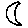
Label: moon